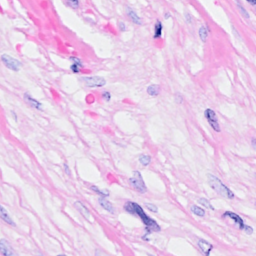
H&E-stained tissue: Breast